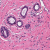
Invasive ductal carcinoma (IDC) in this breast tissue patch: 0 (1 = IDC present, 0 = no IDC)